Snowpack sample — Loveland Pass, Silver Plume, Colorado, USA (1/12/25, 11:40 AM MST)
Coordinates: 39.66, -105.88
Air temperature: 7 °F
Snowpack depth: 140 cm
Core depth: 10 cm
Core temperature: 41 °F
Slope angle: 11°, slope face: 30°
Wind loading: high
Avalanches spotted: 2
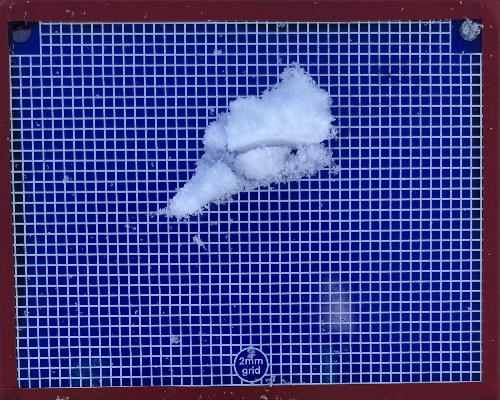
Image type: profile
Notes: Pilot using slightly modified coring method that took too large segment for snow profile picturing, advised not to use in higher level models. Two avalanche on south face nearby, partially cloudy with light snow in the last 24 hours. Lots of wind loading on eastern features.